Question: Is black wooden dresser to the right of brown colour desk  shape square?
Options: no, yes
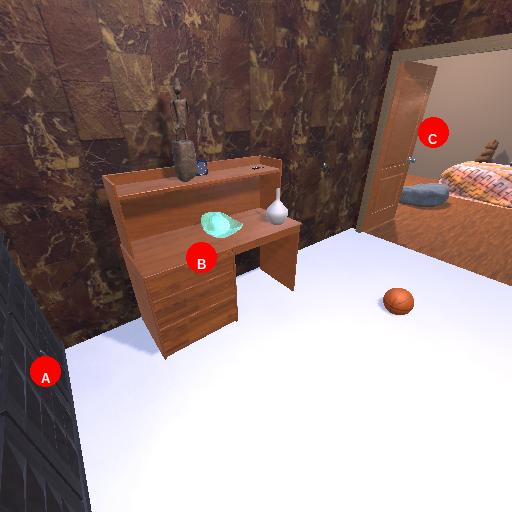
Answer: no